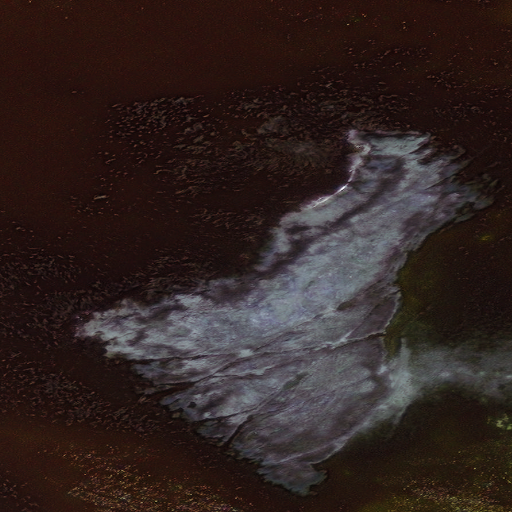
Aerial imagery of bar in Alaska named Damigasix containing only unknown